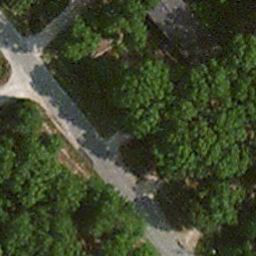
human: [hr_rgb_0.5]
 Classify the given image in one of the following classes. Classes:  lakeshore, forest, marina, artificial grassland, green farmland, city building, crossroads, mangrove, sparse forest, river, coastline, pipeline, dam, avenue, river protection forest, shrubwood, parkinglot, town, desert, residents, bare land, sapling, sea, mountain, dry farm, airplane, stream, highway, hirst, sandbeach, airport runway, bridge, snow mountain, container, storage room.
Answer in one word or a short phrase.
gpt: avenue